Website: crate-barrel
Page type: customer-info-address
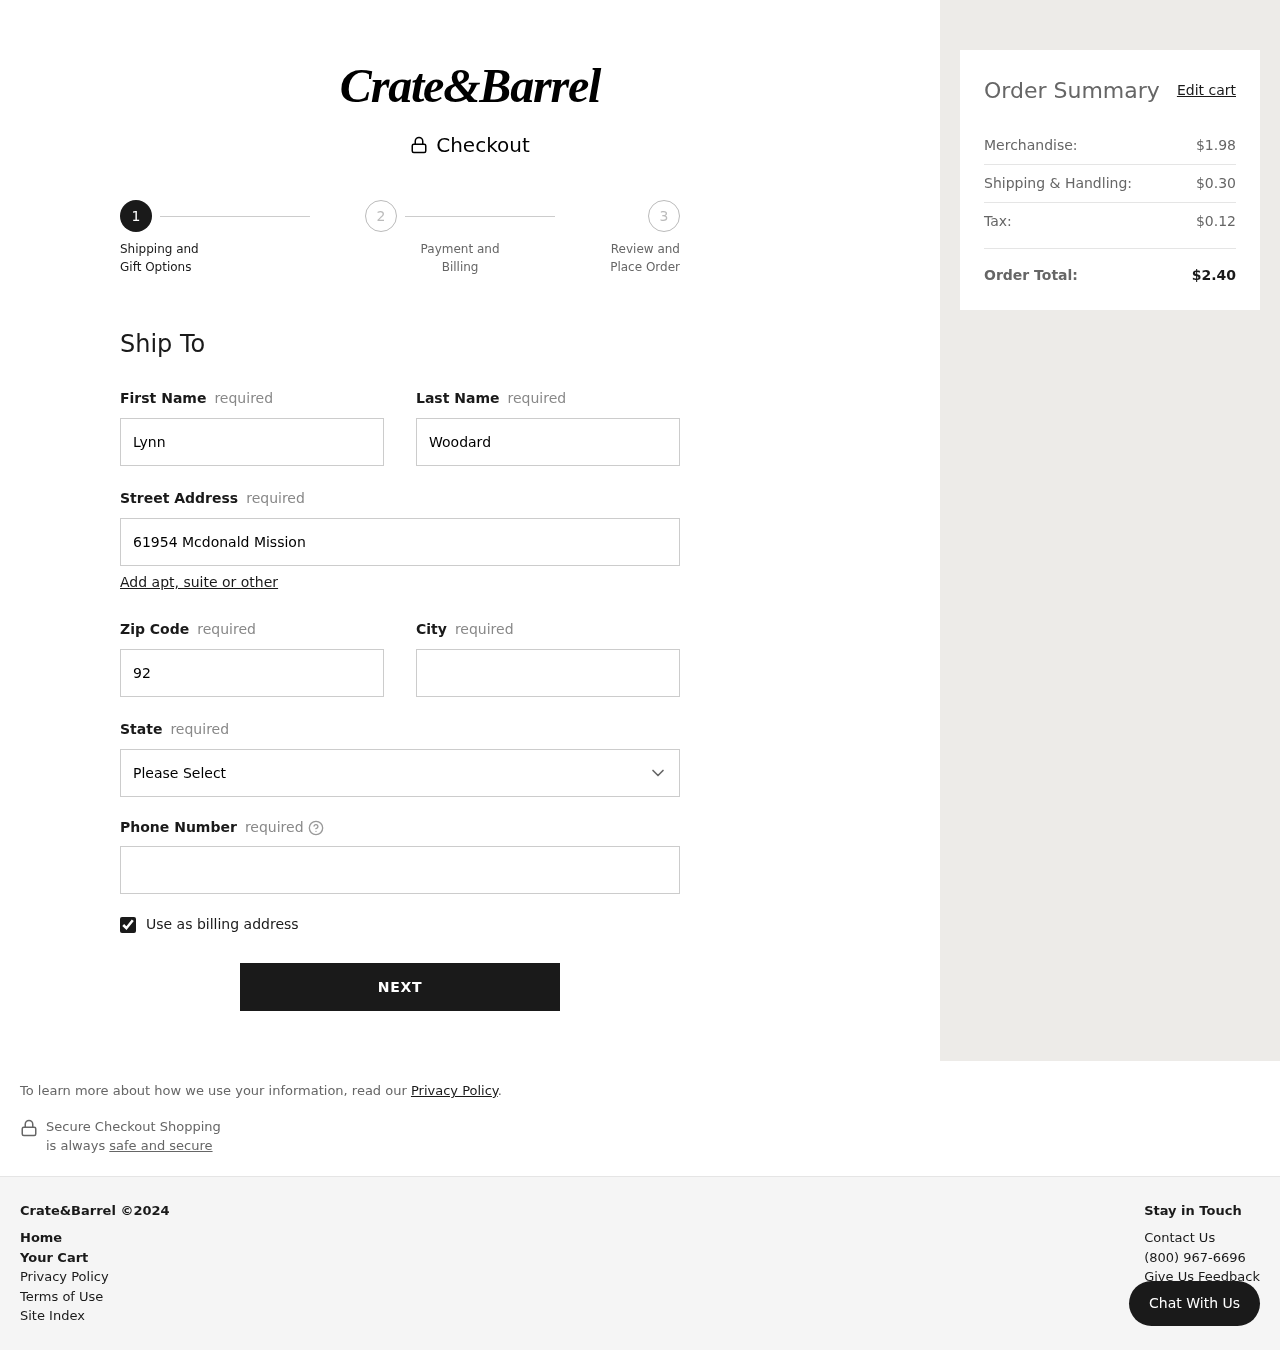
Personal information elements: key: PII_CITY
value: East Jonathanview
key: PII_FIRSTNAME
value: Lynn
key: PII_LASTNAME
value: Woodard
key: PII_PHONE
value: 8607020191
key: PII_POSTCODE
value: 92558
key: PII_STATE
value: Massachusetts
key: PII_STREET
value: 61954 Mcdonald Mission
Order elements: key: ORDER_SUBTOTAL
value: $1.98
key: ORDER_SHIPPING_COST
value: $0.30
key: ORDER_TAX
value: $0.12
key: ORDER_TOTAL
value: $2.40